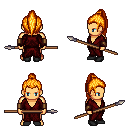
a pixel art fantasy rpg character, male body template, human, tanned skin, red robe, metal pants, light blonde long topknot hairstyle, leather bracers, black shoes, spear, four views (front, back, left, right), 2x2 character sprite sheet, small pixel art, hard edges, no anti-aliasing